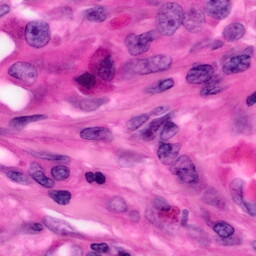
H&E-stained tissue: Pancreatic